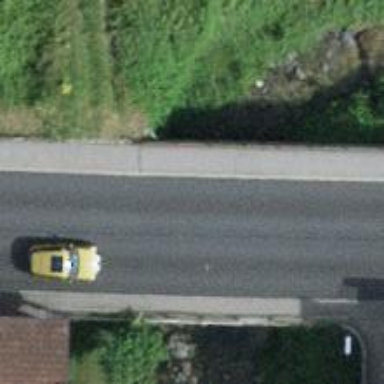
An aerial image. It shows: Primary highway bridge with asphalt surface. It includes designated lane for cyclists.